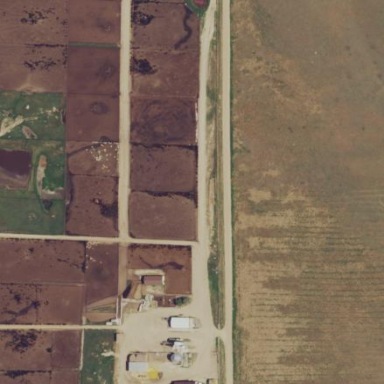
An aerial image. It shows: Farmyard dedicated to feedlot farming system.